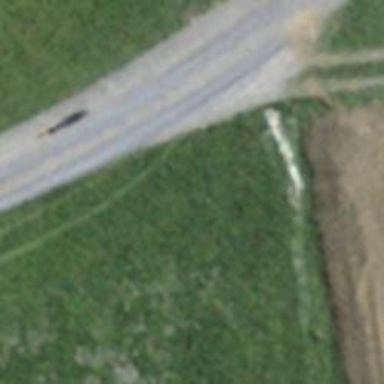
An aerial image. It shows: Track with grade 4 track type.